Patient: sex M, age 60
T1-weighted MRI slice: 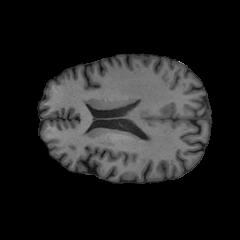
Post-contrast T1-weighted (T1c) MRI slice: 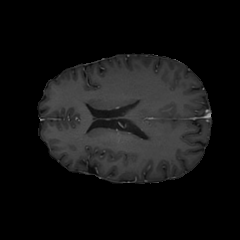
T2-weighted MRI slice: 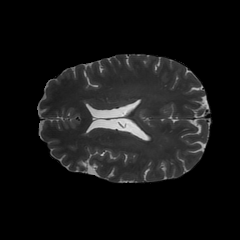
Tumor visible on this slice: no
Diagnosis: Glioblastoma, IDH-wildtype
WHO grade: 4